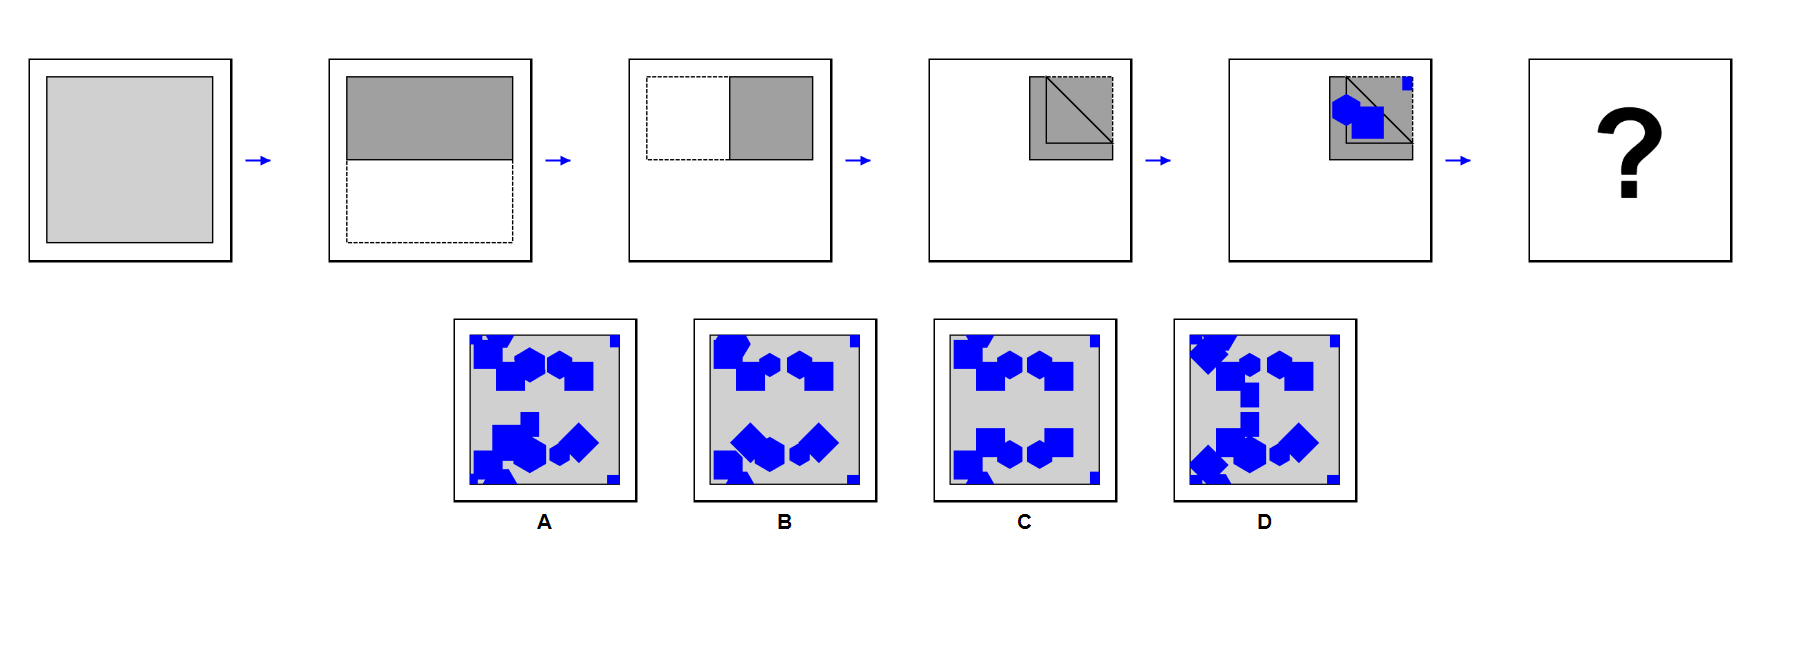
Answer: C